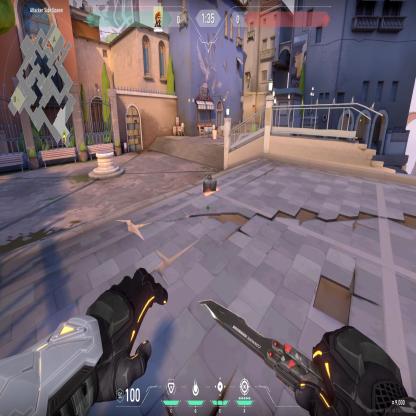
Label: dropped spike